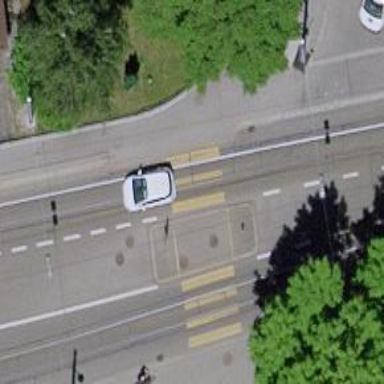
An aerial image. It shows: Uncontrolled crossing with pedestrian island.